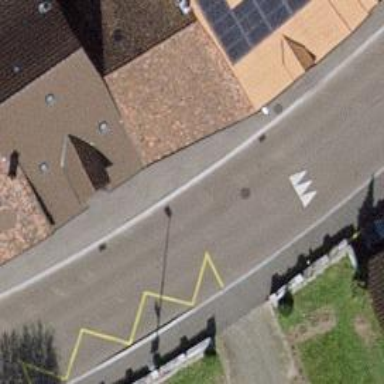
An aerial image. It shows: Traffic hump for calming the traffic.